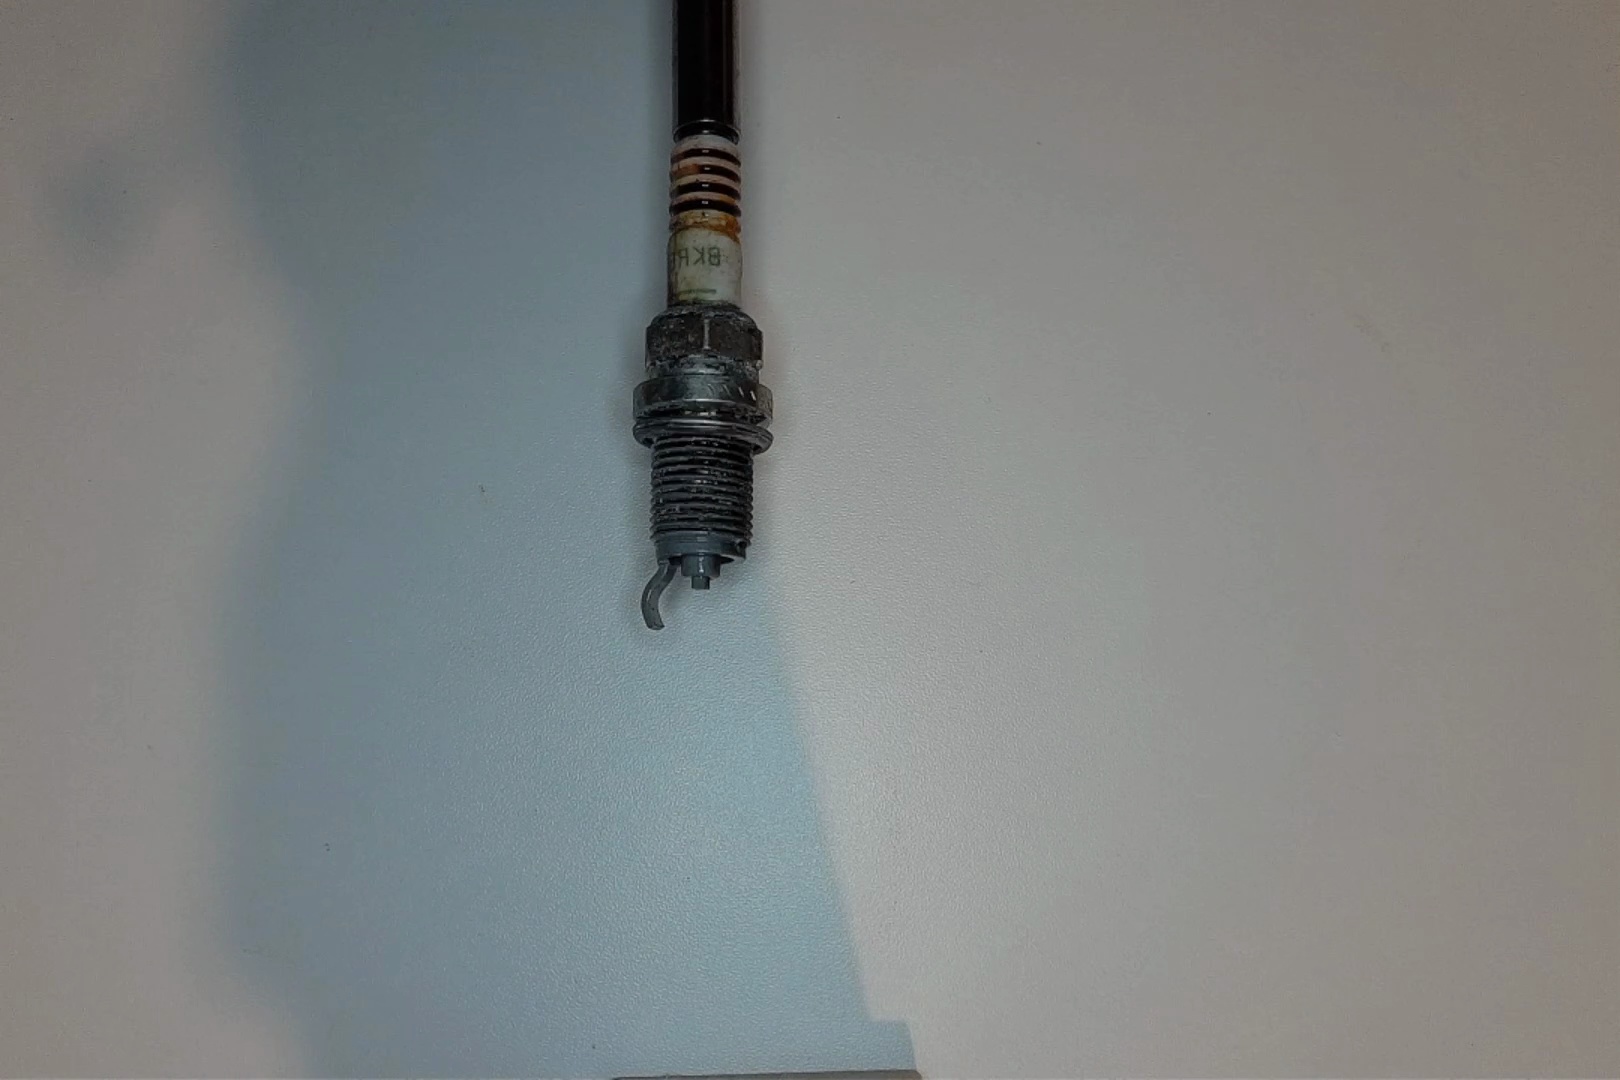
Label: anomaly